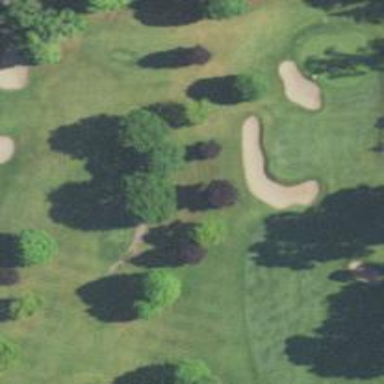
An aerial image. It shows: Pathway for golfing.